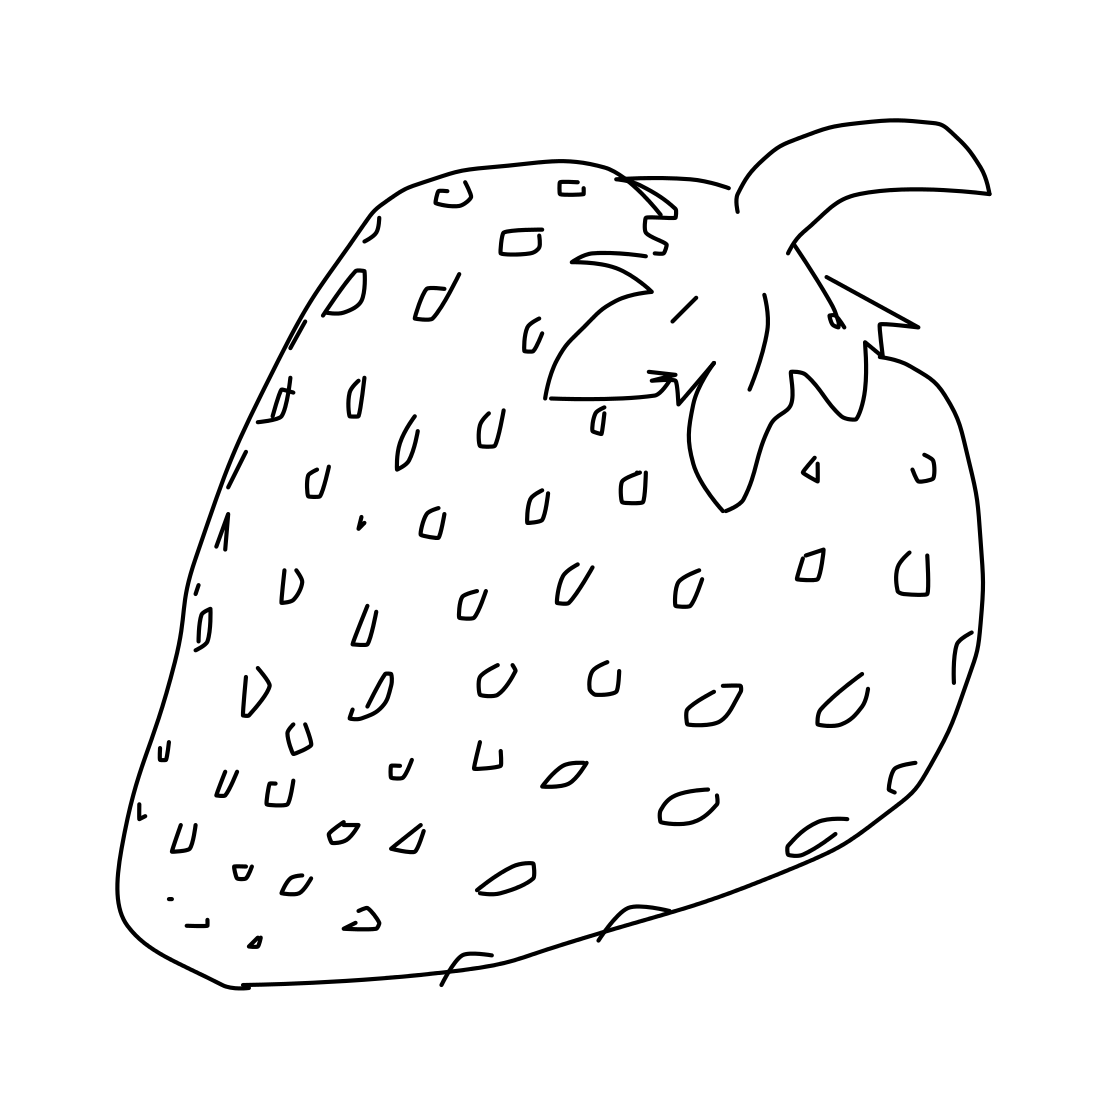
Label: strawberry